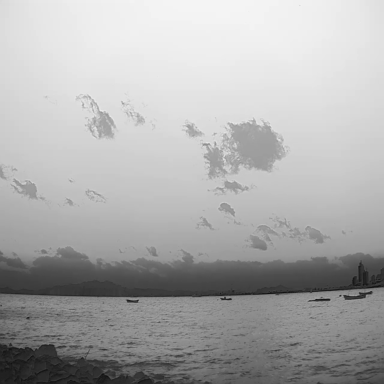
There are four bulk_carriers in the infrared image.